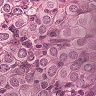
Metastatic tissue present: yes